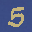
Label: 5